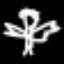
Label: angel